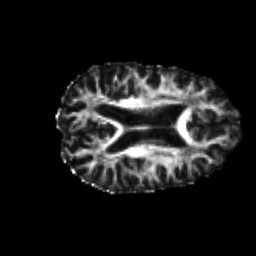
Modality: FA
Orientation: axial
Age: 21
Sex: female
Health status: healthy
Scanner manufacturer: philips
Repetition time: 7.391 s
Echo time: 0.08599 s